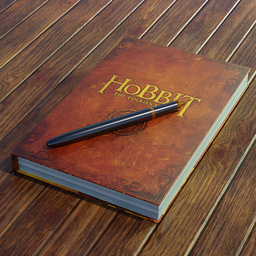
Label: tools